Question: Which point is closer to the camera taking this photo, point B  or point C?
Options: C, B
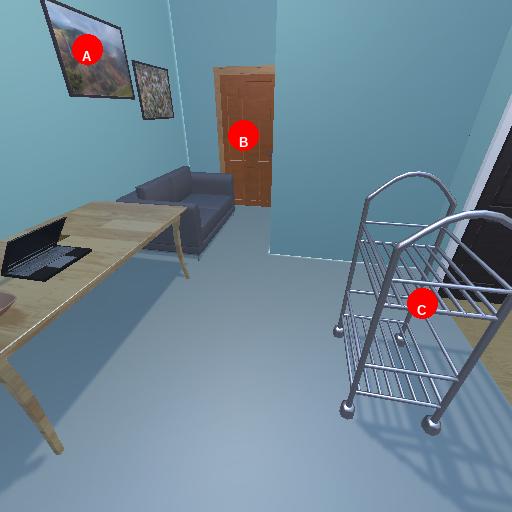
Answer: C